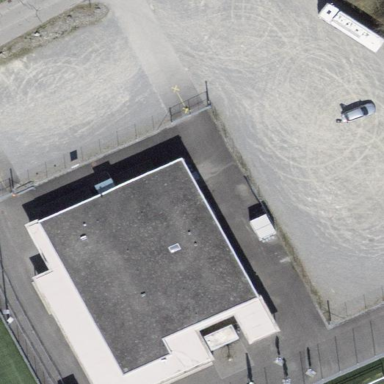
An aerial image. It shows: Parking area with surface.